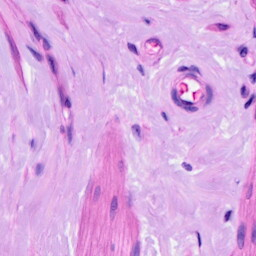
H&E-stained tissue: Ovarian